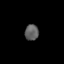
Tissue: lung
Cell type: Endothelial cells
Senescence score: 0.7791
Nuclear area (px): 213
Mean DAPI intensity: 95.099